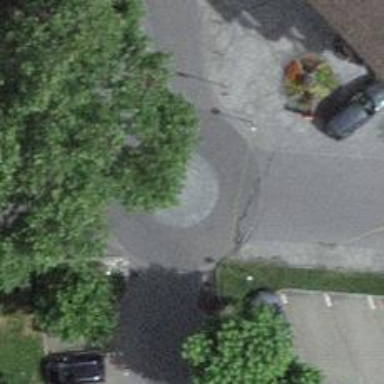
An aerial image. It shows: Mini roundabout on the road.